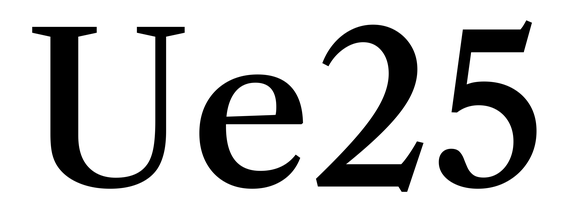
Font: LibreCaslonText_Medium